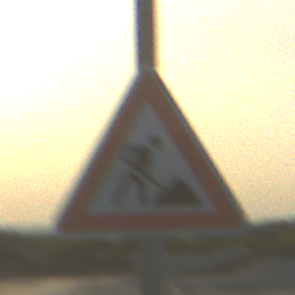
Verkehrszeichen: Arbeitsstelle
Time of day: SunriseSunset
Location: Outdoor (Beach)
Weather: Clear
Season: NotSpecified
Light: Natural